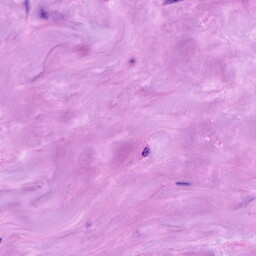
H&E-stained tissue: Breast